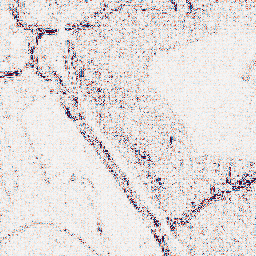
Category: wavelet
Decomposition family: wavelet_reverse_biorthogonal
Decomposition parameters: wavelet: rbio3.5
level: 1
Upsampling method: nearest
Upsampling parameters: scale: 2
Upsampling scale: 2